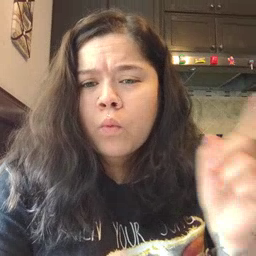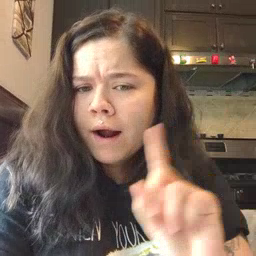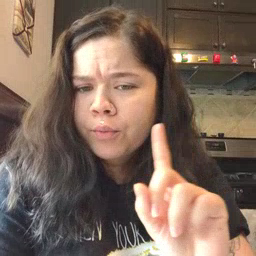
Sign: where